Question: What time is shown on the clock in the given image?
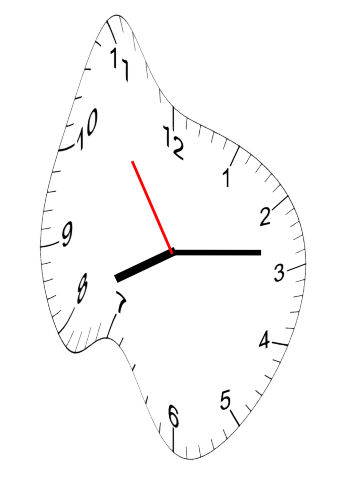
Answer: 08:13:54